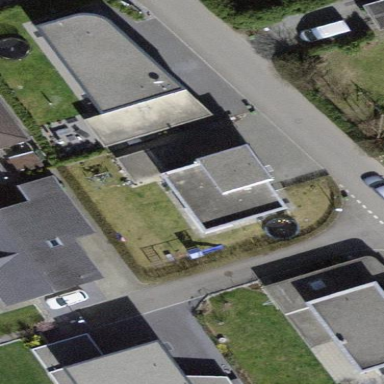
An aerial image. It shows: Flat-roofed building.